Question: I'm trying to write a database-size pagination of query results. As SQL Server 2012 offers 'OFFSET/FETCH', I'm using it. But after I add the statement to my query, it takes 10 times longer.
The queries:
'''
SELECT
p.ShopId,
count(1) as ProductsQuantity,
MIN(LastPrice) as MinPrice,
MAX(LastPrice) as MaxPrice
FROM Product2 p WITH (NOLOCK)
INNER JOIN
CONTAINSTABLE(Product2, ProductName, 'czarny') AS KEY_TBL
ON KEY_TBL.[key]=p.Id
WHERE
(p.LastStatus > 0 OR p.LastStatus = -1)
GROUP BY p.ShopId
ORDER BY p.ShopId asc
SELECT
p.ShopId,
count(1) as ProductsQuantity,
MIN(LastPrice) as MinPrice,
MAX(LastPrice) as MaxPrice
FROM Product2 p WITH (NOLOCK)
INNER JOIN
CONTAINSTABLE(Product2, ProductName, 'czarny') AS KEY_TBL
ON KEY_TBL.[key]=p.Id
WHERE
(p.LastStatus > 0 OR p.LastStatus = -1)
GROUP BY p.ShopId
ORDER BY p.ShopId asc
OFFSET 10 ROWS
FETCH NEXT 10 ROWS ONLY
'''
First query returns results in 3 seconds, the second one in 47 seconds. Execution plan are different, and the second's cost is evaluated only as 7%, what totally makes no sense to me:

I need help how to improve performance of the pagination.
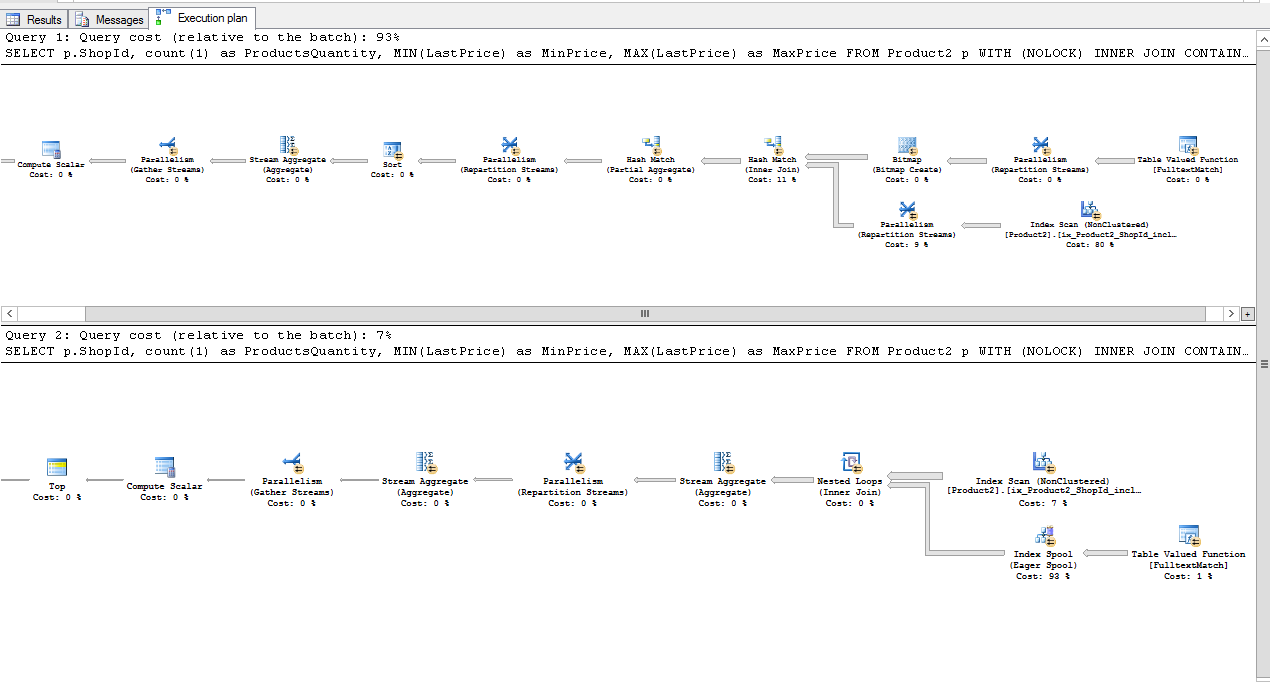
Answer: It's hard to advise without having your schema and data in hands. There is at least one thing that you should be able to do with those 3 sec. for first query and 47 sec. for second, which is put results of the first query into temporary table and then use it for 'order by ... offset fetch next':
'''
create table #tmp (Id int not NULL, Quantity int, MinPrice decimal(10,4), MaxPrice decimal(10,4), primary key clustered (Id))
insert into #tmp
SELECT
p.ShopId,
count(1) as ProductsQuantity,
MIN(LastPrice) as MinPrice,
MAX(LastPrice) as MaxPrice
FROM Product2 p WITH (NOLOCK)
INNER JOIN
CONTAINSTABLE(Product2, ProductName, 'czarny') AS KEY_TBL
ON KEY_TBL.[key]=p.Id
WHERE
(p.LastStatus > 0 OR p.LastStatus = -1)
GROUP BY p.ShopId
select ShopId, ProductsQuantity, MinPrice, MaxPrice
from #tmp
ORDER BY ShopId asc
OFFSET 10 ROWS
FETCH NEXT 10 ROWS ONLY
'''